Question: Suppose that we have this figure with 4 subplots in 'MATLAB R2015a':

How can i change difference position ('ylabel') to center?
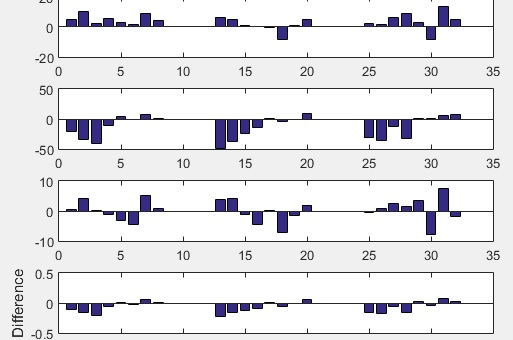
Answer: You can use normalized units. Following is the code
'''
set(y, 'Units', 'Normalized', 'Position', [v1, v2, v3]);
'''
Use your values in place of v1, v2 and v3.. The normalized units are relative to [0,1]...
You can also use:
'''
ylabel('Difference', 'position',[x y z])
'''